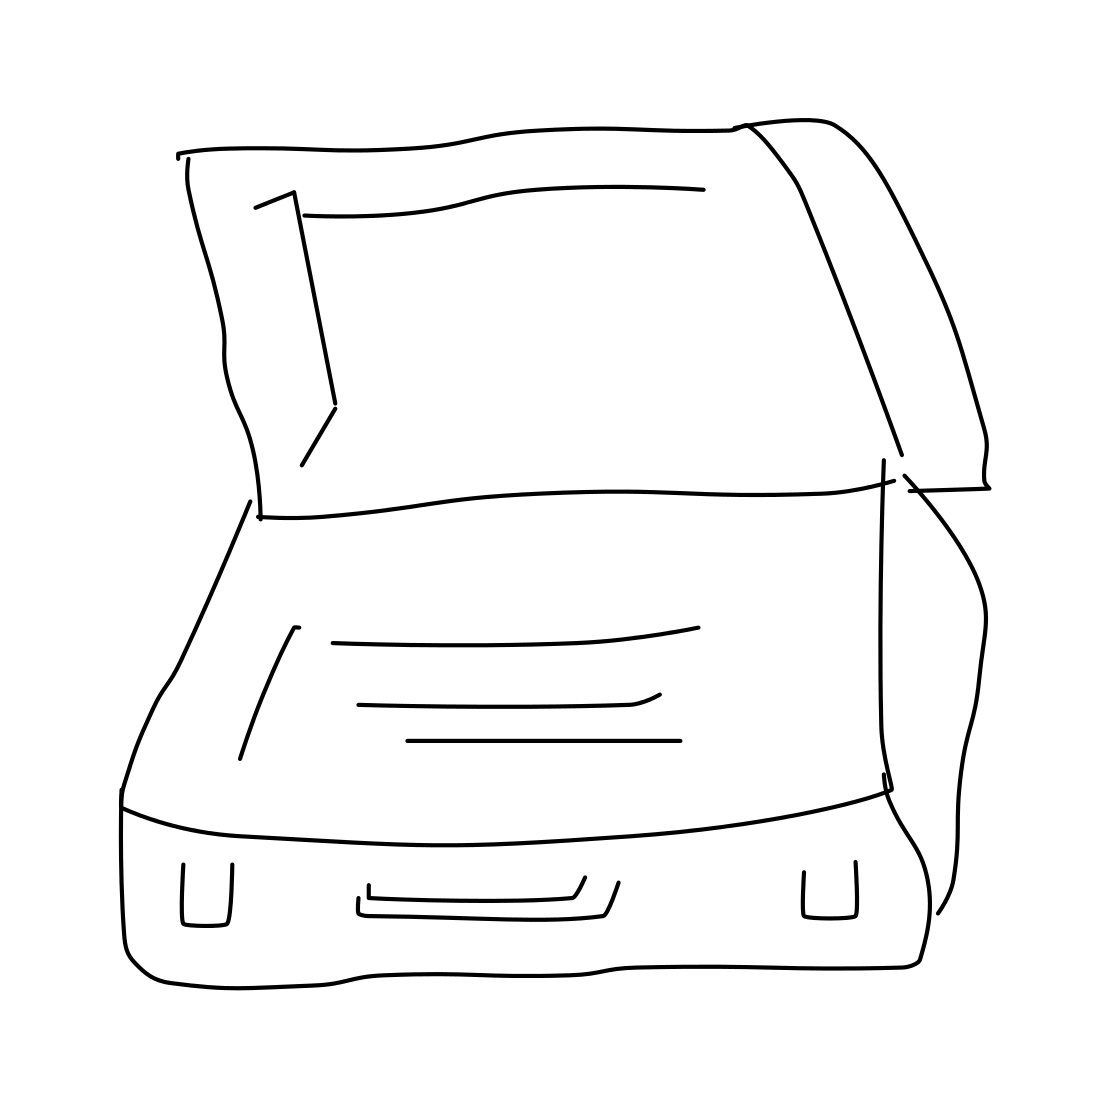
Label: suitcase